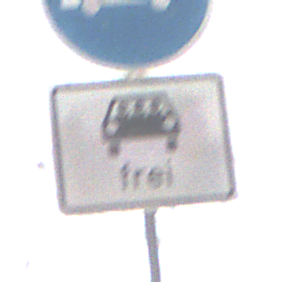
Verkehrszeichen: MehrfachbesetzePersonenkraftwagenFrei
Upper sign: Busssonderstreifen
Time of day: MorningAfternoon
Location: Outdoor (Nature)
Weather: Clear
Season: Winter
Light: Natural